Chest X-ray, AP view. Patient: 50 years old, sex M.
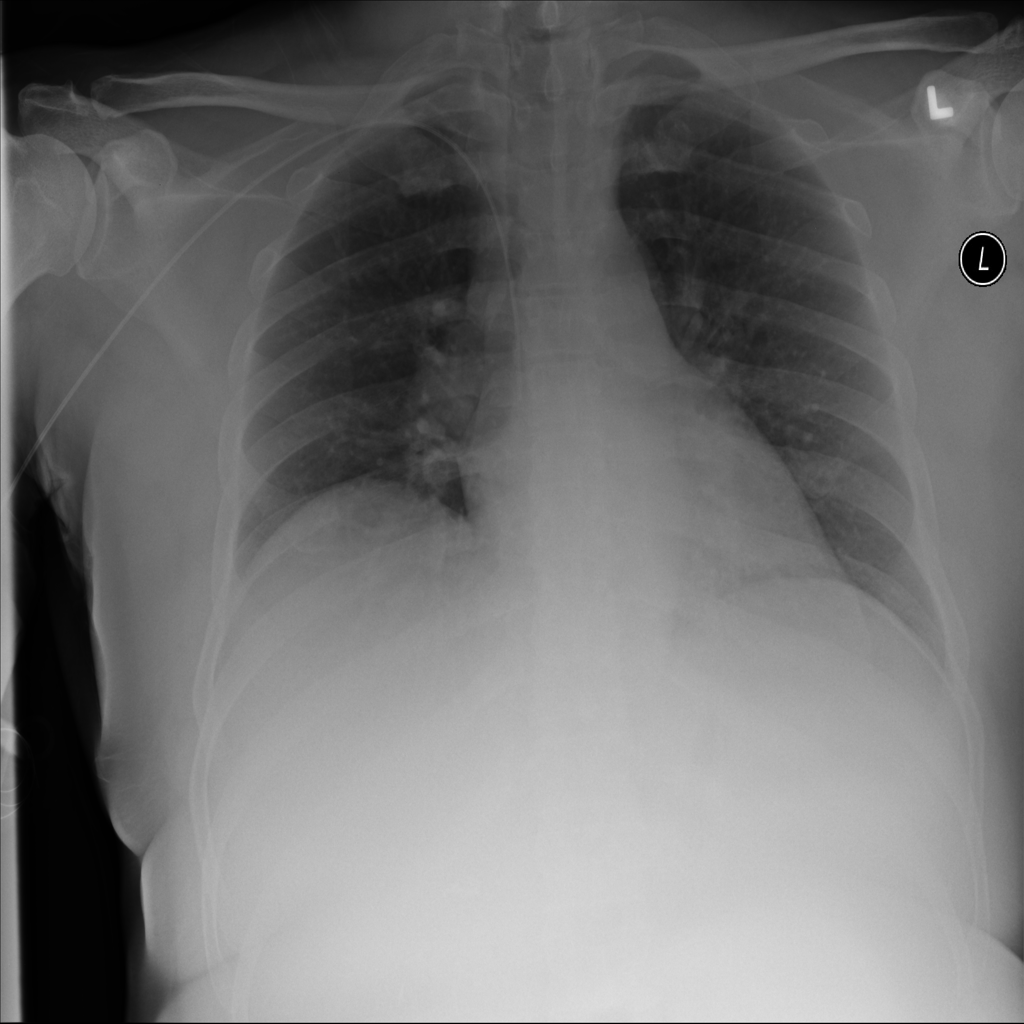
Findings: No Finding